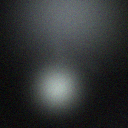
Screen state: off